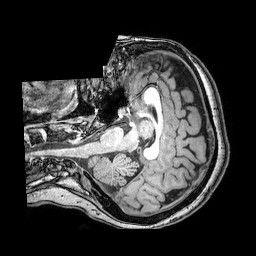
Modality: T1w
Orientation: axial
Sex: female
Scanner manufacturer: philips
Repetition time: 0.008196 s
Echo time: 0.00375 s